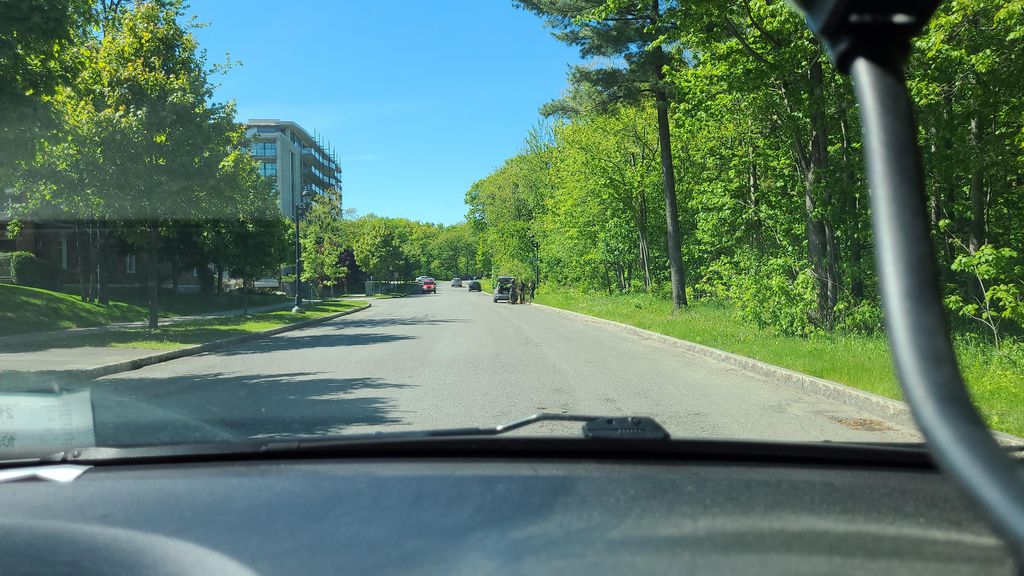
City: quebec_city